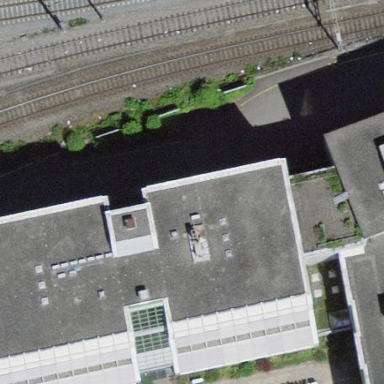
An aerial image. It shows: Commercial building with flat grey roof.